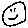
Label: smiley face